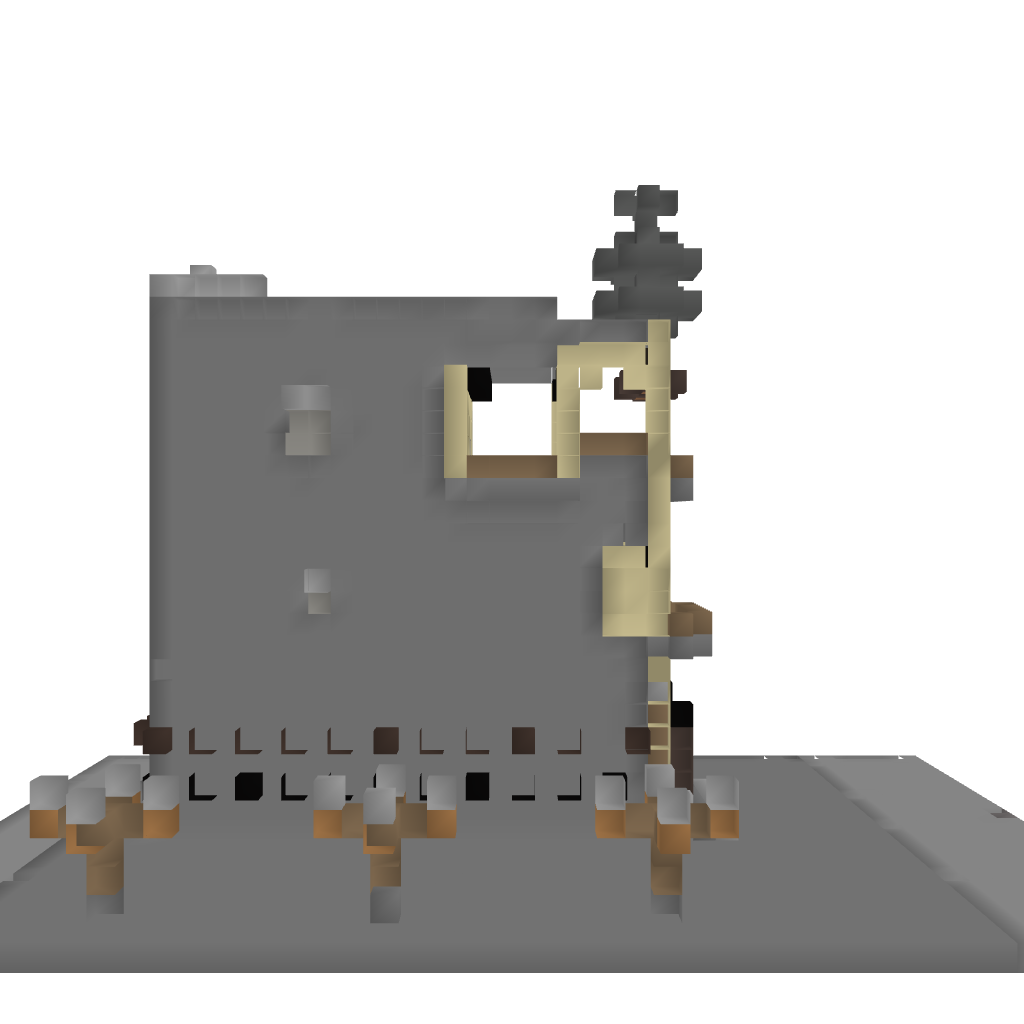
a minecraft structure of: Vietnamese (TPHCM) House